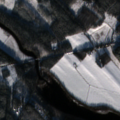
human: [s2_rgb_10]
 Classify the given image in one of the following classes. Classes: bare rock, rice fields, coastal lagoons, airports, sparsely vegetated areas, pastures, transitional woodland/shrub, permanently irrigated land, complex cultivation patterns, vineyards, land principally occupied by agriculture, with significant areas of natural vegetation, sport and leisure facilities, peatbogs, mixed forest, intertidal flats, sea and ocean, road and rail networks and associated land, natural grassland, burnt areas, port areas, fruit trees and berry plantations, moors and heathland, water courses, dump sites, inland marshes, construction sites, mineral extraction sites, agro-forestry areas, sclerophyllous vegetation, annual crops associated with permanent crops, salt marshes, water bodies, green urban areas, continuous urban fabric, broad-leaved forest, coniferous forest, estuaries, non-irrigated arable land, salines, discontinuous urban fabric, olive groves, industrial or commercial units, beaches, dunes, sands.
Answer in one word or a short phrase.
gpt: non-irrigated arable land, coniferous forest, mixed forest, transitional woodland/shrub